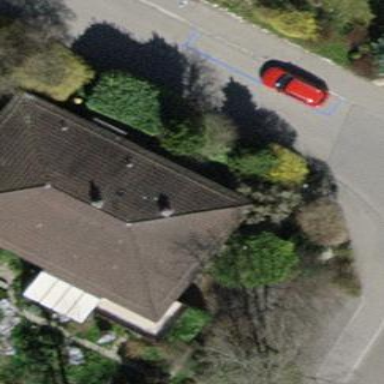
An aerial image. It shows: Detached building with hipped roof shape.